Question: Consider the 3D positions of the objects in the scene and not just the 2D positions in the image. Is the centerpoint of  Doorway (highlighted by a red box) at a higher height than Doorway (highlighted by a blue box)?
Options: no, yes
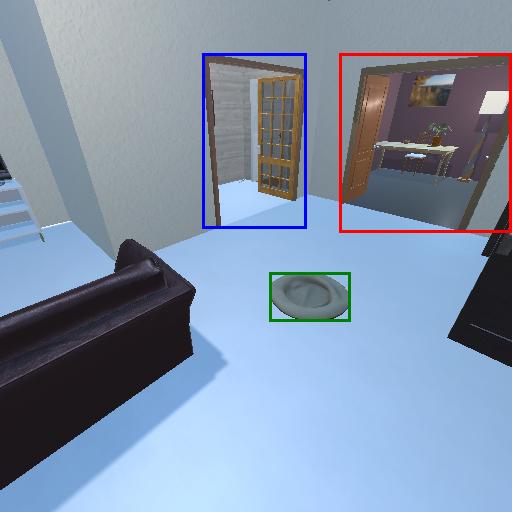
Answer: no